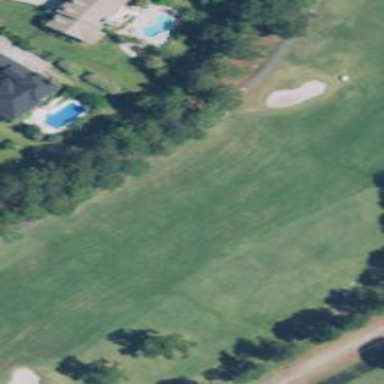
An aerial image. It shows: Grassy area designated as golf fairway.